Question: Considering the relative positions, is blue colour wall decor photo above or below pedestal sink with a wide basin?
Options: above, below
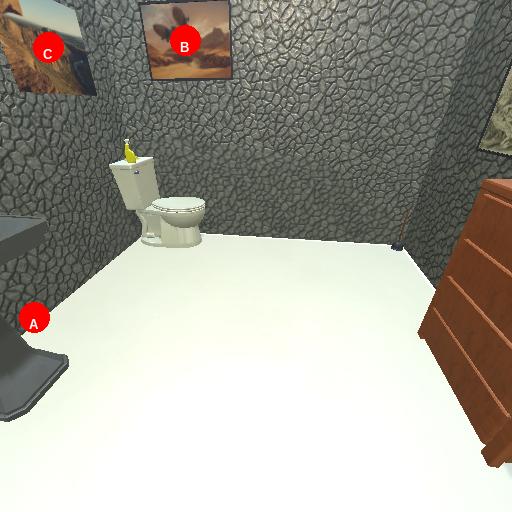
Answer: above